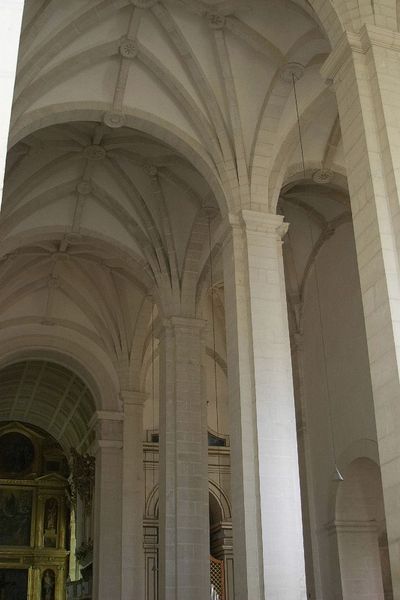
Titel: Kathedrale, Sé, in Leiria
Standort: Leiria, Kathedrale (EU - P)
Schlagwörter: weiß, marmor, pfeiler, säule, säulen, tür, architektur, rahmen, stein, steine, kirche, gold, decke, innen, gotik, farbig, bogen, rundbogen, tor, foto, bögen, fugen, gang, gewölbe, rippen, schwarzweiß, altar, sims, gotisch, kreuzgewölbe, rosette, seitenschiff, spitzbogen, untersicht, romanik, konstruktion, kassetten, schlußstein, ewölbe, gewolbe, streb